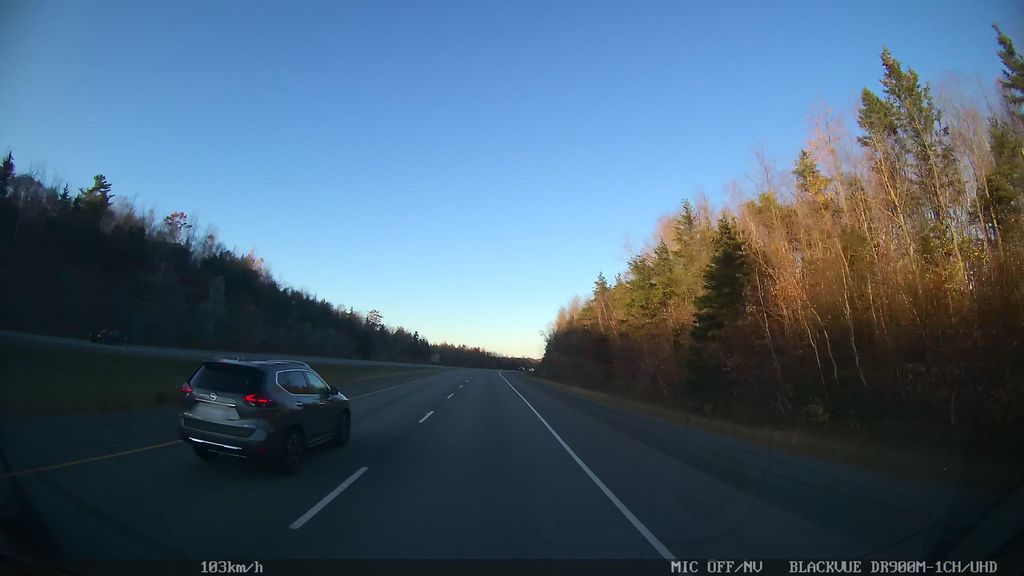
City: halifax